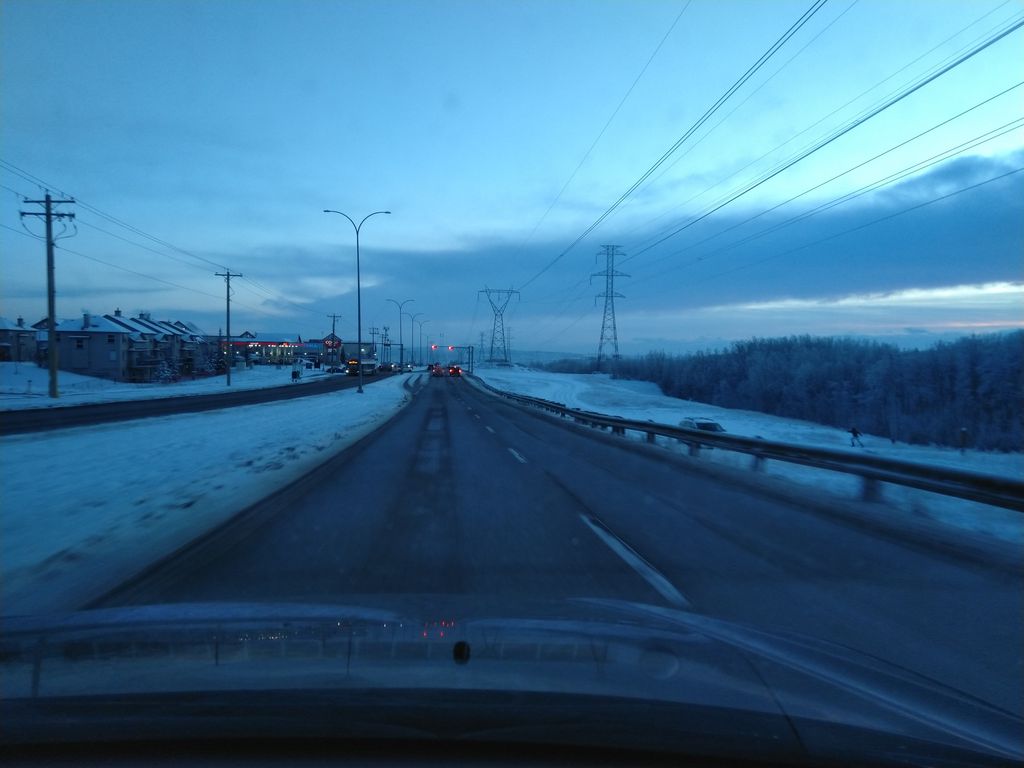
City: calgary